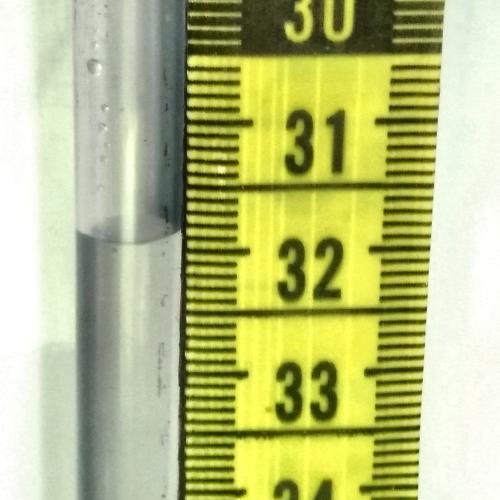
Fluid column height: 31.9 cm